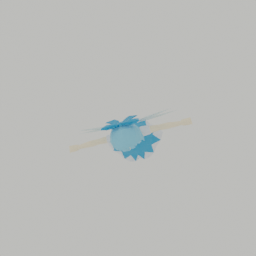
Label: people